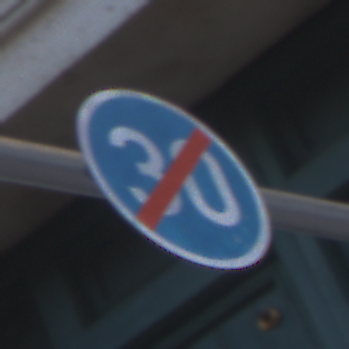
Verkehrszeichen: EndeMindestgeschwindigkeit
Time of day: SunriseSunset
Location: Outdoor (Urban)
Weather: Clear
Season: NotSpecified
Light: Natural